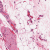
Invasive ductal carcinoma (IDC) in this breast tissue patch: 0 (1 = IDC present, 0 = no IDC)